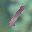
Label: 1